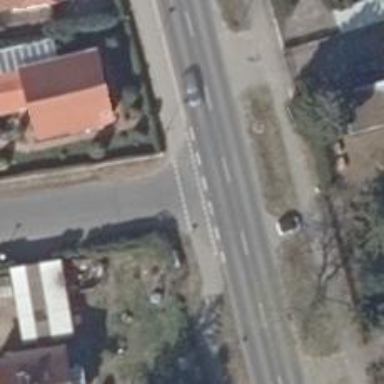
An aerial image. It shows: Uncontrolled crossing on the road.